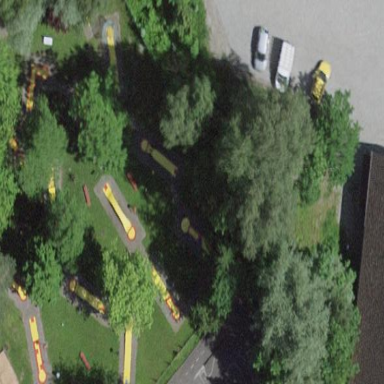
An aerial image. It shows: Miniature golf course.